Interaction volume radius: 5 \u00c5
Interaction volume height: 40 \u00c5
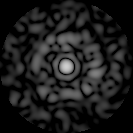
Disorder parameter: 0.8072